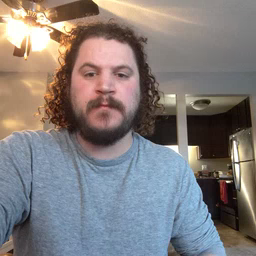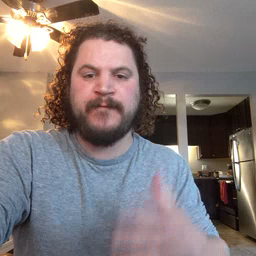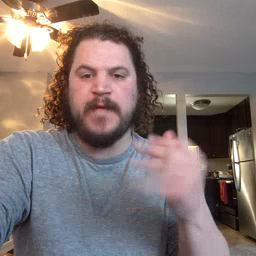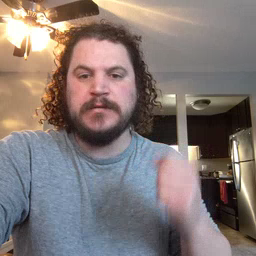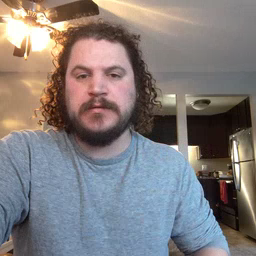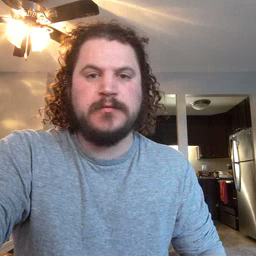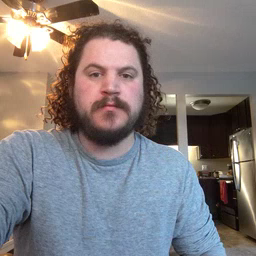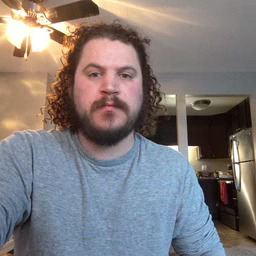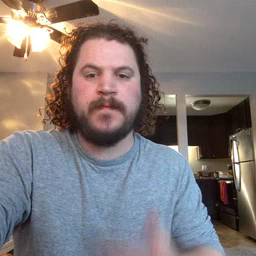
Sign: fast